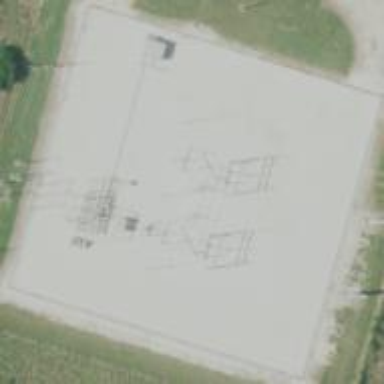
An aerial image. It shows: Distribution power substation secured by fence.